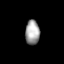
Tissue: lung
Cell type: Fibroblasts
Senescence score: 0.5463
Nuclear area (px): 345
Mean DAPI intensity: 161.417